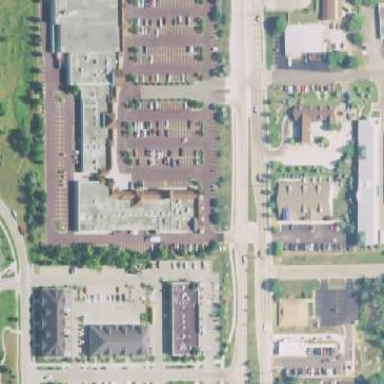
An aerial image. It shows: Retail area.